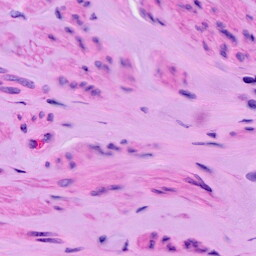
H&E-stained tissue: Ovarian